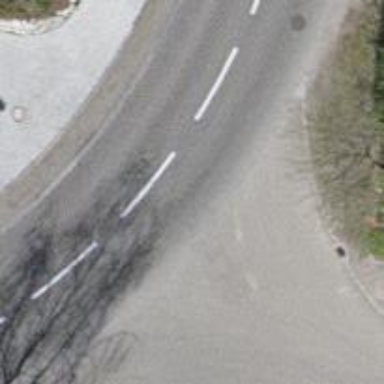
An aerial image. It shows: Primary highway with asphalt surface. There is sidewalk on the left side.